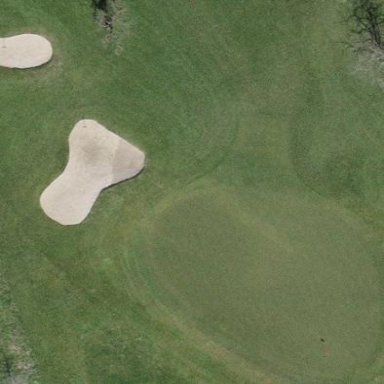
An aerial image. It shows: Golf green.